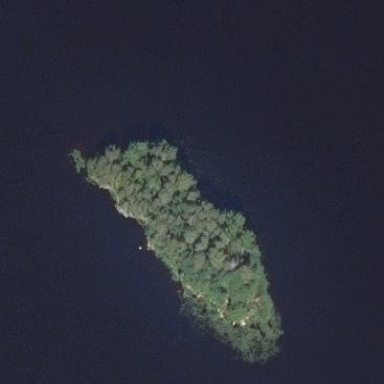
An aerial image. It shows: Islet.